Question: I have been told that calling 'getWindow().setFormat(PixelFormat.XXXX);' should set the pixel format for the window in an activity to XXXX (e.g. 'RGBA_8888'). I have tried calling 'getWindow().setFormat(PixelFormat.XXXX);' in the onCreate method of my activity, but can see no difference in the characteristics of my displayed images regardless of what parameter I use. In particular I am rendering some bitmaps that contain subtle changes of colour that have been showing <URL>;' is not having any effect at all - or that somehow some subsequent code is changing the Format, for example when I create a canvas,? or a view? or on onResume??
I can confirm that there is no banding when I look at the png of the bitmaps on my development PC (32 bit graphics).
I just added some test code to draw a set of thin lines across the screen ('canvas.drawLine(x,y,x2,y2,paint);') where the paint separately has red green and blue scanning from 0 to 255. The resulting image is here

There appear to be 32 bands of colour for red and blue and 64 for green... implying that the screen format is five bits for each of red and blue and six bits for green - looks like "RGB_565" to me. I then tried getWindow().setFormat(PixelFormat.RGBA8888); early in onCreate and it made no difference - still 32/64 bands.
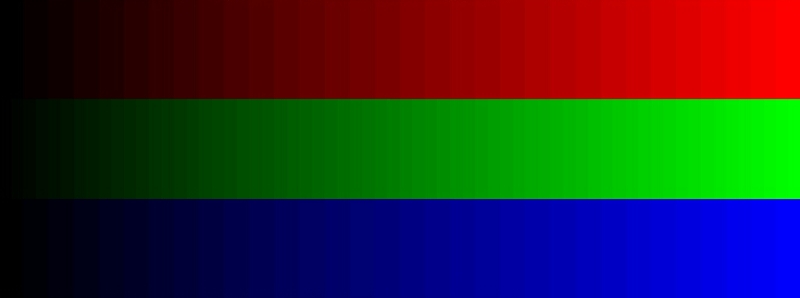
Answer: I had the line
'''
final SurfaceHolder holder = getHolder();
'''
in my code. I then changed this to
'''
final SurfaceHolder holder = getHolder();
holder.setFormat(PixelFormat.RGBA_8888);
'''
and everything worked beautifully (no banding at all) from then on.